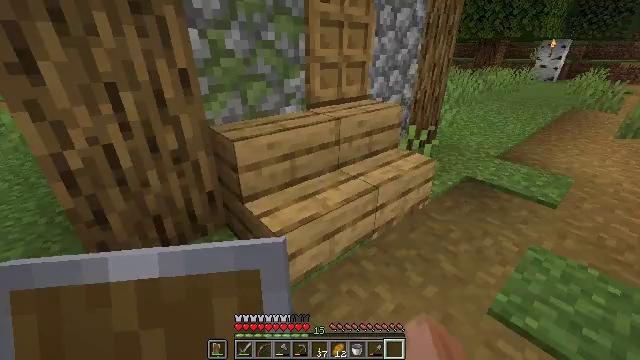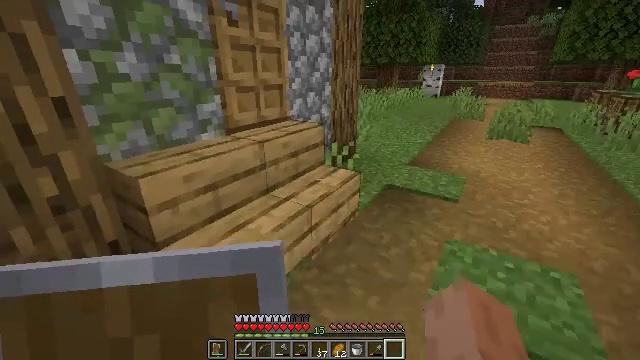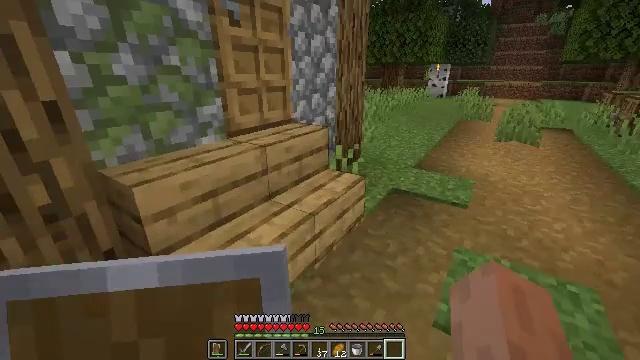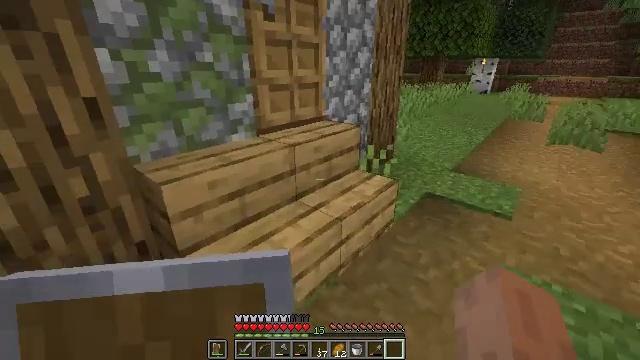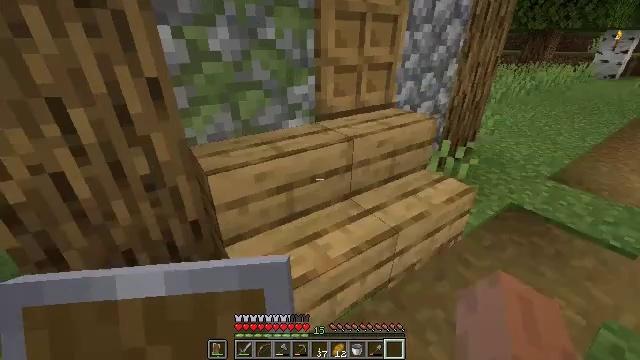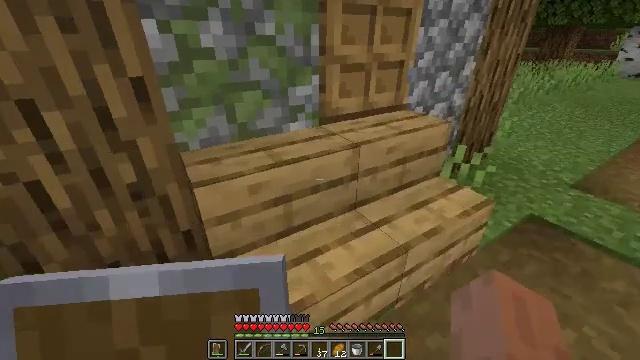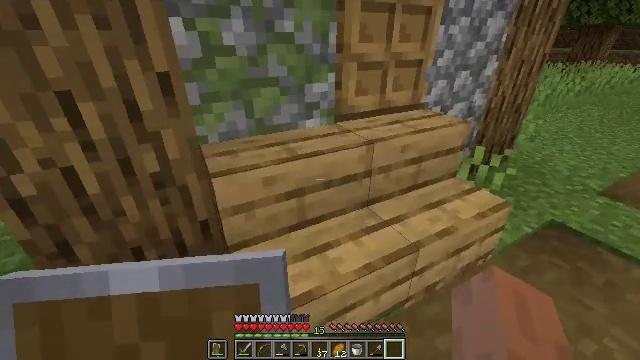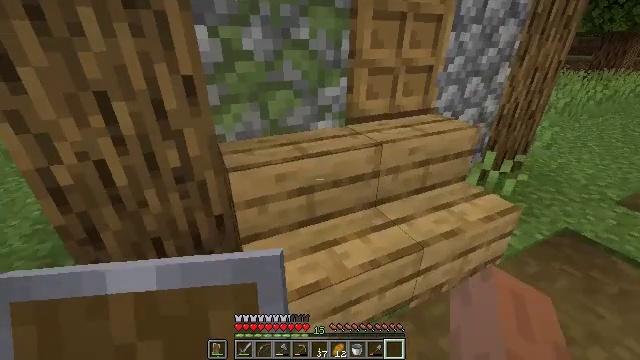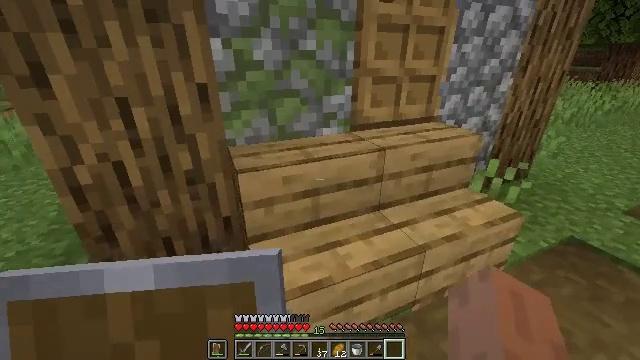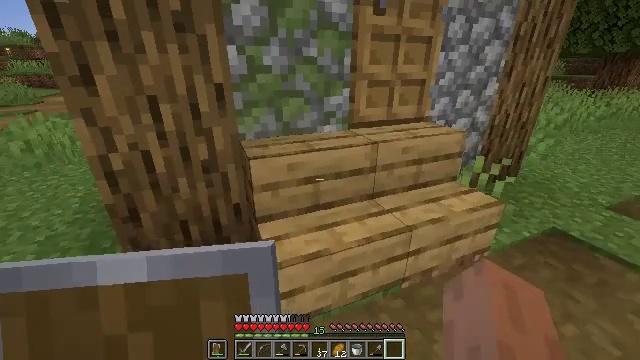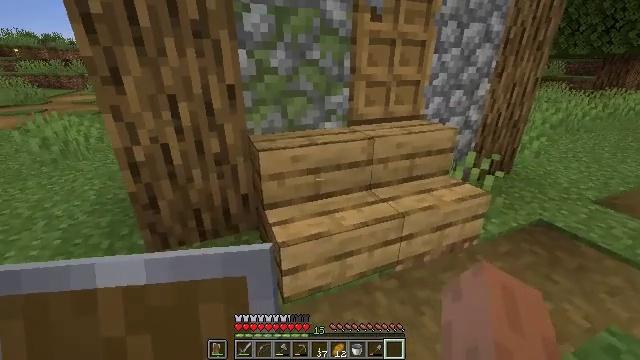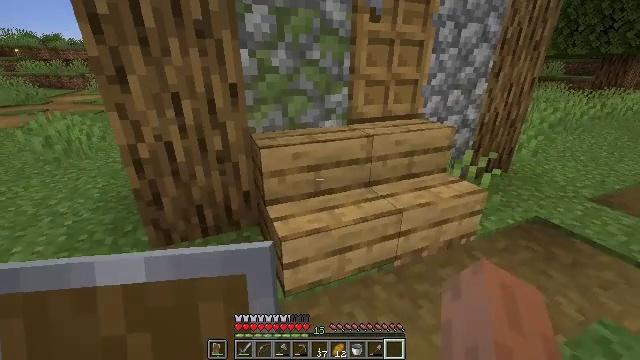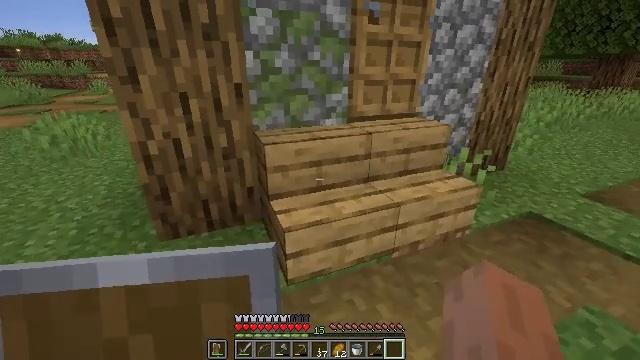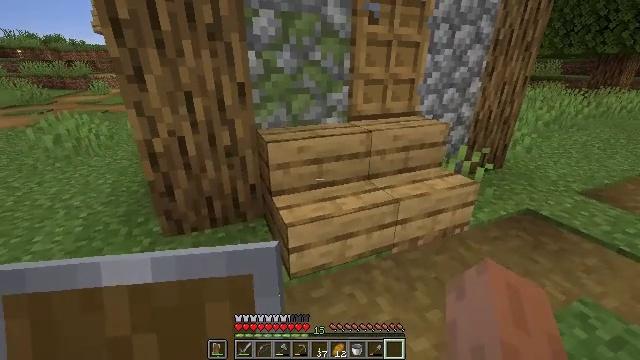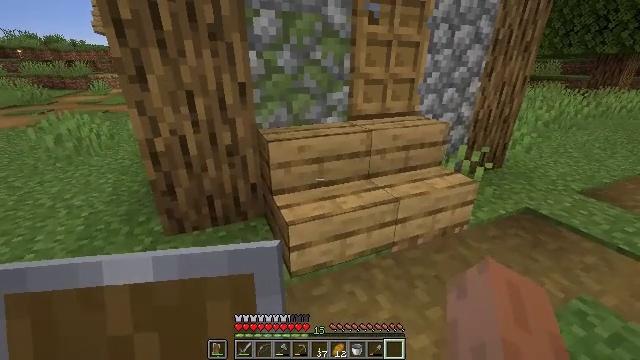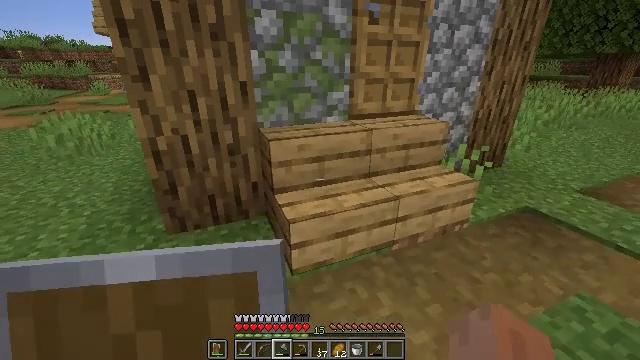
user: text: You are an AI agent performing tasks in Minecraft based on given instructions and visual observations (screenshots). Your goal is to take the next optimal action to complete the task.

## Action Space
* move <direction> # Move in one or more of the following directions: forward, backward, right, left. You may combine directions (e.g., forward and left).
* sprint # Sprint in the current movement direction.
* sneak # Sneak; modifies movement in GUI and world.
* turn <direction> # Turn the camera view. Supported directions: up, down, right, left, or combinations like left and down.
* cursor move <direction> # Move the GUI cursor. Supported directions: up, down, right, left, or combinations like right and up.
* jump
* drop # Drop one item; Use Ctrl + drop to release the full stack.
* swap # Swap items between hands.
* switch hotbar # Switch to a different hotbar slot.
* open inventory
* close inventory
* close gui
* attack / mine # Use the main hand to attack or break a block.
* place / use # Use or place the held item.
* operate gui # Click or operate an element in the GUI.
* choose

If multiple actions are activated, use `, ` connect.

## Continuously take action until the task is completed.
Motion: motion action
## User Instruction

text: Mine oak stairs.
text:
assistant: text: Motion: move forward, turn right and up
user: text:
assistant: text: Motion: move forward
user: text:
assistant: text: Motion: move forward, turn left and down
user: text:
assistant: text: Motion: move forward, turn left and down
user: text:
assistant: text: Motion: turn left
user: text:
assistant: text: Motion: move back, turn left
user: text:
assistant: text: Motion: move back, turn left and up
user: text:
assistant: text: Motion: move back, turn left and up
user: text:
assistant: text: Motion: move back, turn up
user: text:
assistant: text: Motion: move back
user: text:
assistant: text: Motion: no_op
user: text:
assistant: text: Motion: no_op
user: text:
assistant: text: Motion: no_op
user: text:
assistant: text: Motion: no_op
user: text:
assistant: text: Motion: switch to hotbar 3
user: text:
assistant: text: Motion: switch to hotbar 3
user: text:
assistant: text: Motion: switch to hotbar 3
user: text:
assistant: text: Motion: no_op
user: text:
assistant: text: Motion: no_op
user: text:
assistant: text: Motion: no_op
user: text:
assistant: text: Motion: attack / mine
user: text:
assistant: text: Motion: attack / mine
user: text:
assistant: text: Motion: attack / mine
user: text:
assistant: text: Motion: attack / mine
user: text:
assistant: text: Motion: attack / mine
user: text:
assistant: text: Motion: attack / mine
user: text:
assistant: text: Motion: attack / mine
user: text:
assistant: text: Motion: attack / mine
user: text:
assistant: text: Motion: attack / mine
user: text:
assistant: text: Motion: attack / mine